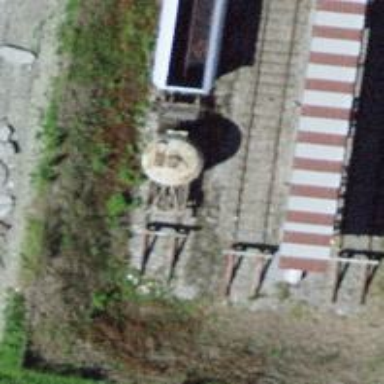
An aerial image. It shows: Railway buffer stop.